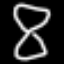
Label: hourglass